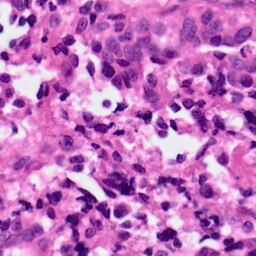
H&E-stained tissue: Ovarian